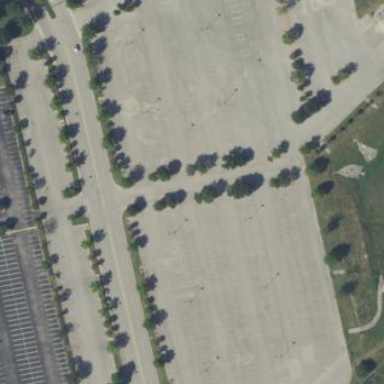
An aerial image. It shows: Parking area.